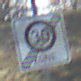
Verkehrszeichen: EndeZone30
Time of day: MorningAfternoon
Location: Outdoor (Nature)
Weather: PartlyCloudy
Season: NotSpecified
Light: Natural